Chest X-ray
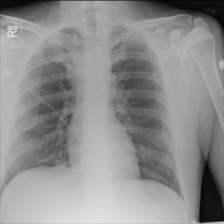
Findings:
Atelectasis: negative
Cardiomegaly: negative
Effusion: negative
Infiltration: negative
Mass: negative
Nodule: negative
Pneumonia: negative
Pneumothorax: negative
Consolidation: negative
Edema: negative
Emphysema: negative
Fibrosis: negative
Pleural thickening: negative
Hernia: negative